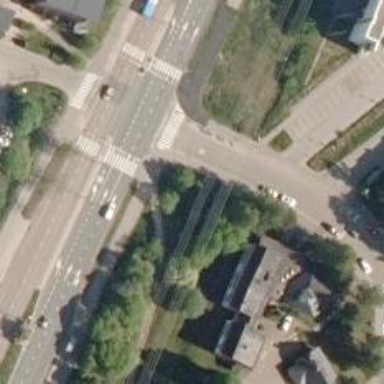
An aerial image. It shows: Road with "give way" sign.